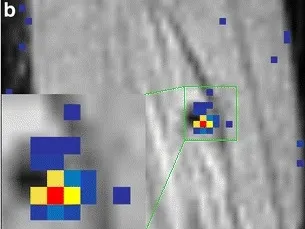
Coronal.
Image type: radiology (ultrasound)